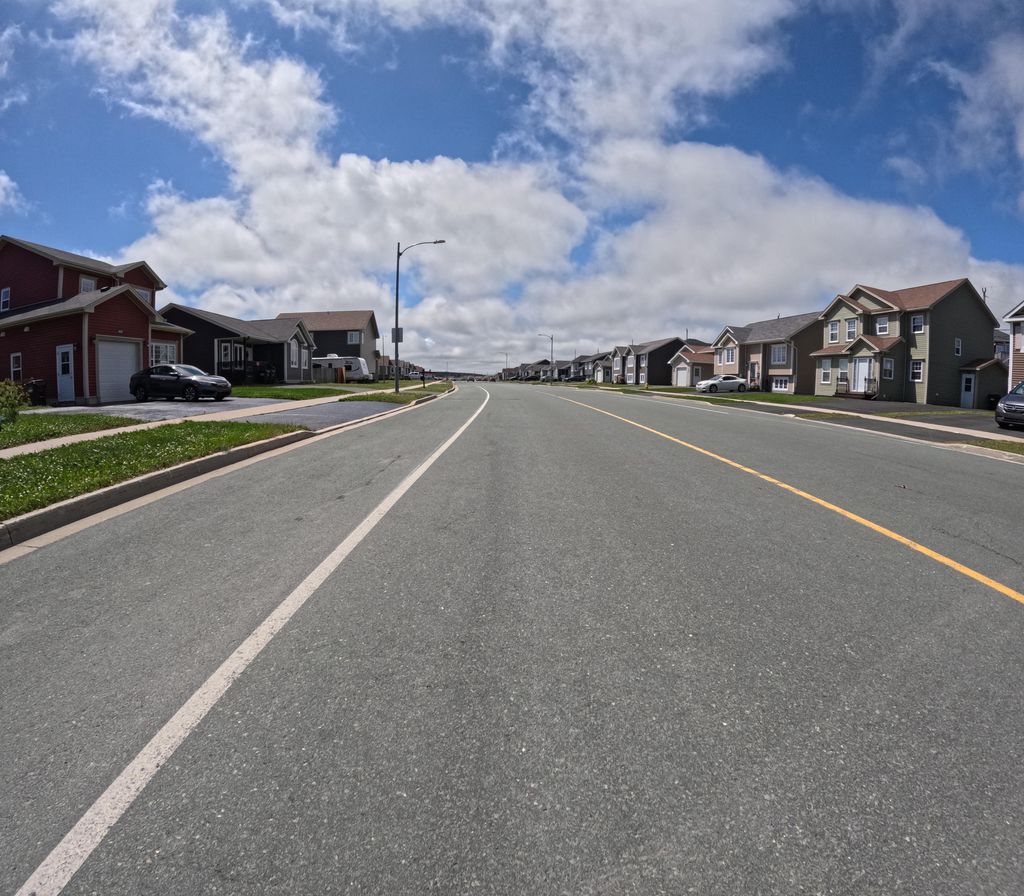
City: st_johns